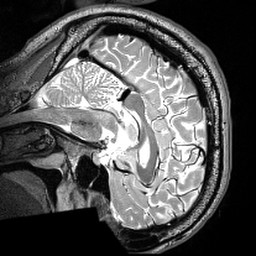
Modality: T2w
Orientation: sagittal
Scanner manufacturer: siemens
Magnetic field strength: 3 T
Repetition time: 3 s
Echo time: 0.418 s